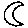
Label: moon